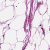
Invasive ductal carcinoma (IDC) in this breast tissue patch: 0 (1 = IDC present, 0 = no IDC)